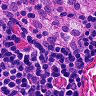
Metastatic tissue present: no